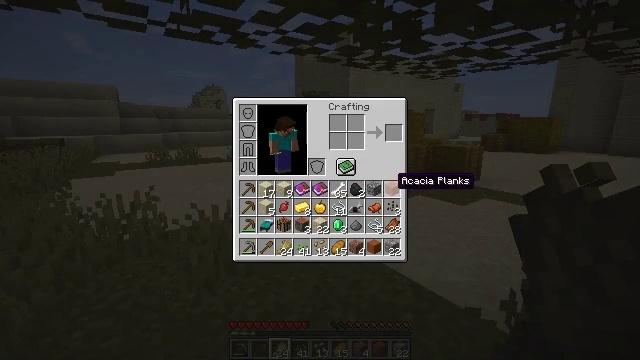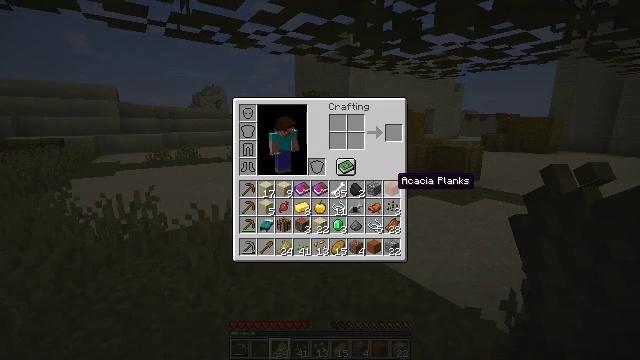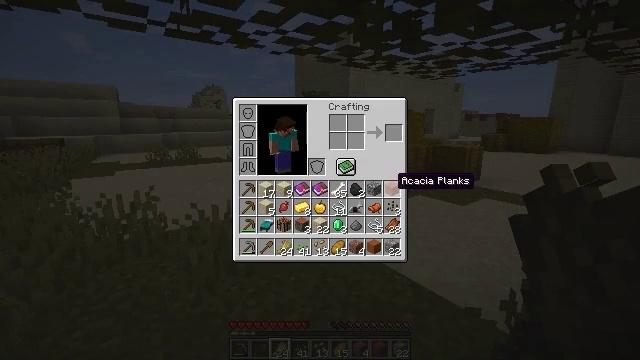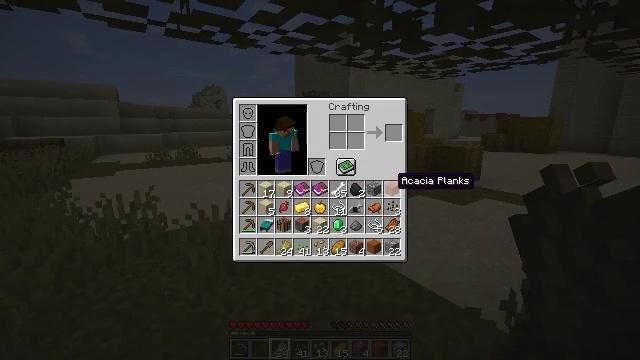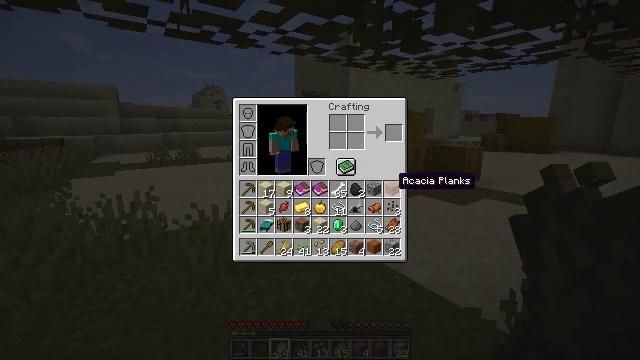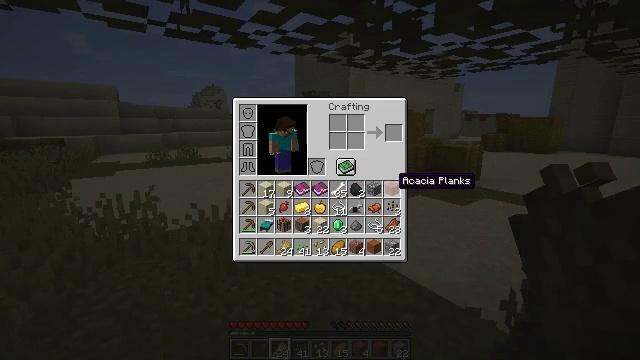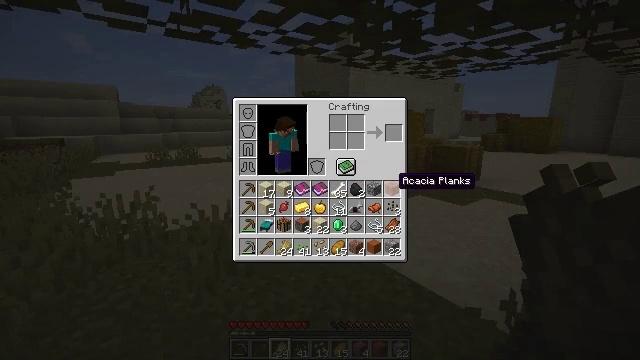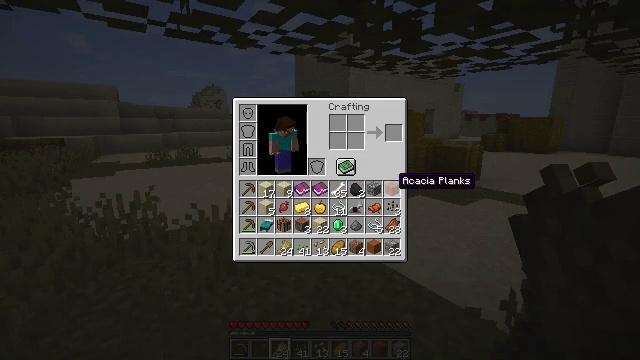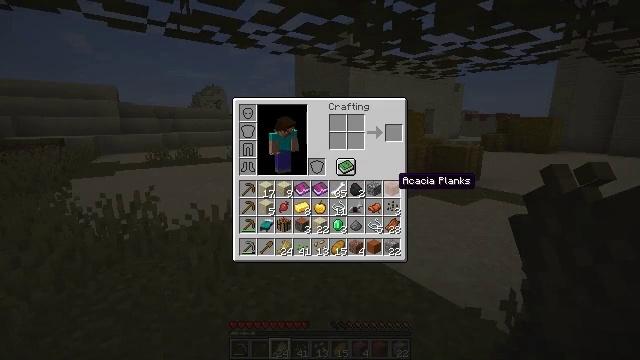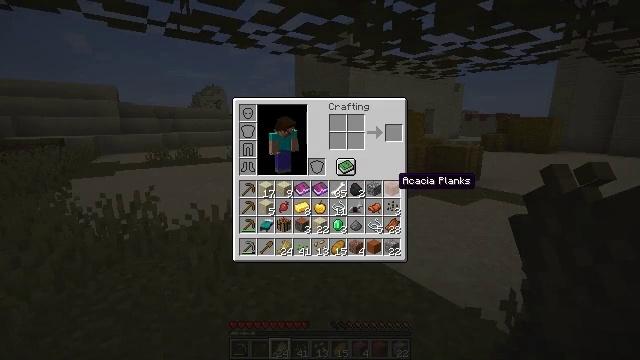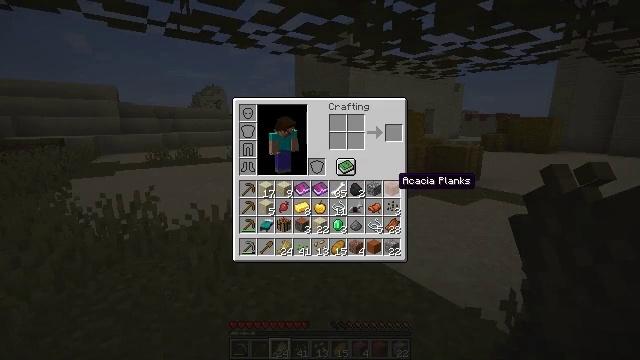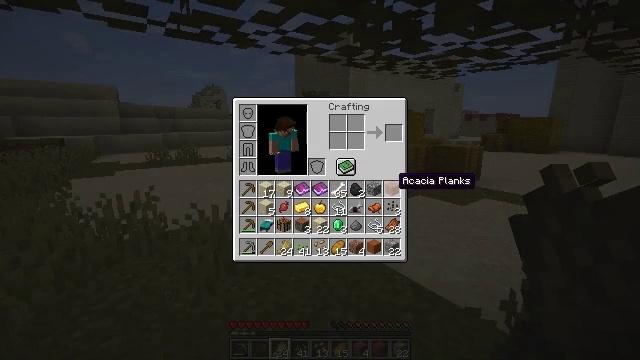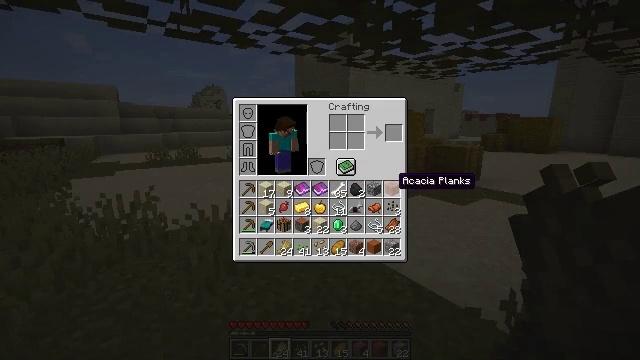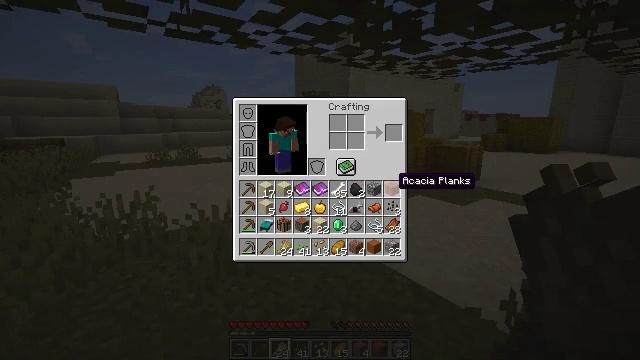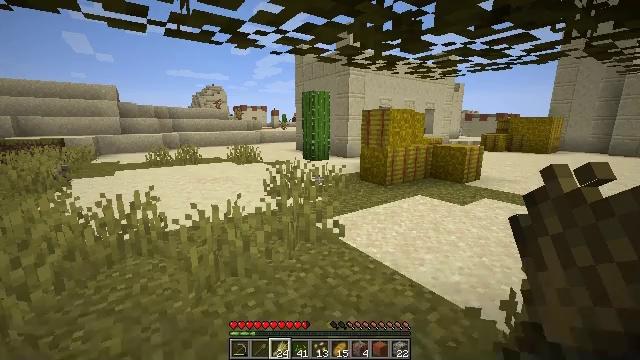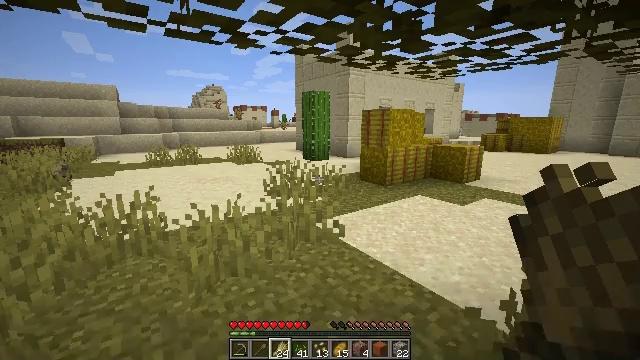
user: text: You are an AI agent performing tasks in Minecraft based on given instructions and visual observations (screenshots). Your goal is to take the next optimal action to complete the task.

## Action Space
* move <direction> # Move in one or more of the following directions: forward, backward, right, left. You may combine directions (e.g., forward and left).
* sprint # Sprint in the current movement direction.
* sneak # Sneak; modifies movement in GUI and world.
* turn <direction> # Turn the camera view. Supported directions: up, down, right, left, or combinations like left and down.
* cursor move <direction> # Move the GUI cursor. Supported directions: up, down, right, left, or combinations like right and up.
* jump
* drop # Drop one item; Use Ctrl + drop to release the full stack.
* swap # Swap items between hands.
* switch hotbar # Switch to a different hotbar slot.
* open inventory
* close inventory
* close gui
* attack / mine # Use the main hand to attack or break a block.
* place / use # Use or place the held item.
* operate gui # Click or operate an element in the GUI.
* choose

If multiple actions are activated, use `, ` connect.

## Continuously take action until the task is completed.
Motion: motion action
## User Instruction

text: Remove a chiseled sandstone from the inventory.
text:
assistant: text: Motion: no_op
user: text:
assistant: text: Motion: no_op
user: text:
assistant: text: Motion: no_op
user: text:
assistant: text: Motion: no_op
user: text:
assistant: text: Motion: no_op
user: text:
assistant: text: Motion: no_op
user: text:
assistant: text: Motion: no_op
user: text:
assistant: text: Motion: no_op
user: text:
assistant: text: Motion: no_op
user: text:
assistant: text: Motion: no_op
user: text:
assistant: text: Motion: no_op
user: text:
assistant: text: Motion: no_op
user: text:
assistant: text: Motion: no_op
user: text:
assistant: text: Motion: no_op
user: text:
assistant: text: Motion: no_op
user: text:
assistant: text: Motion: no_op
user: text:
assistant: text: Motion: turn left
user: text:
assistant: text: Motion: turn left
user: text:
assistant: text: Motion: turn left and up
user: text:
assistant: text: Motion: turn left and up
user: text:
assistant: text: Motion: move forward, turn left and up
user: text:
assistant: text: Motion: move forward, turn left and up
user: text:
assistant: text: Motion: move forward, turn left
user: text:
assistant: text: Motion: move forward, turn left
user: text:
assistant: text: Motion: move forward
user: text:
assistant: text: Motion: move forward
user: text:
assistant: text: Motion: move forward
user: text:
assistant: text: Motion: move forward
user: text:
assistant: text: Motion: move forward, turn left and down
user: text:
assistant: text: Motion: move forward, turn left and down